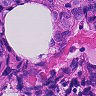
Metastatic tissue present: yes